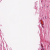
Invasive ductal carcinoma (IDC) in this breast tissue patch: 0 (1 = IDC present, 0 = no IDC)